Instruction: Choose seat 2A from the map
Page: seats
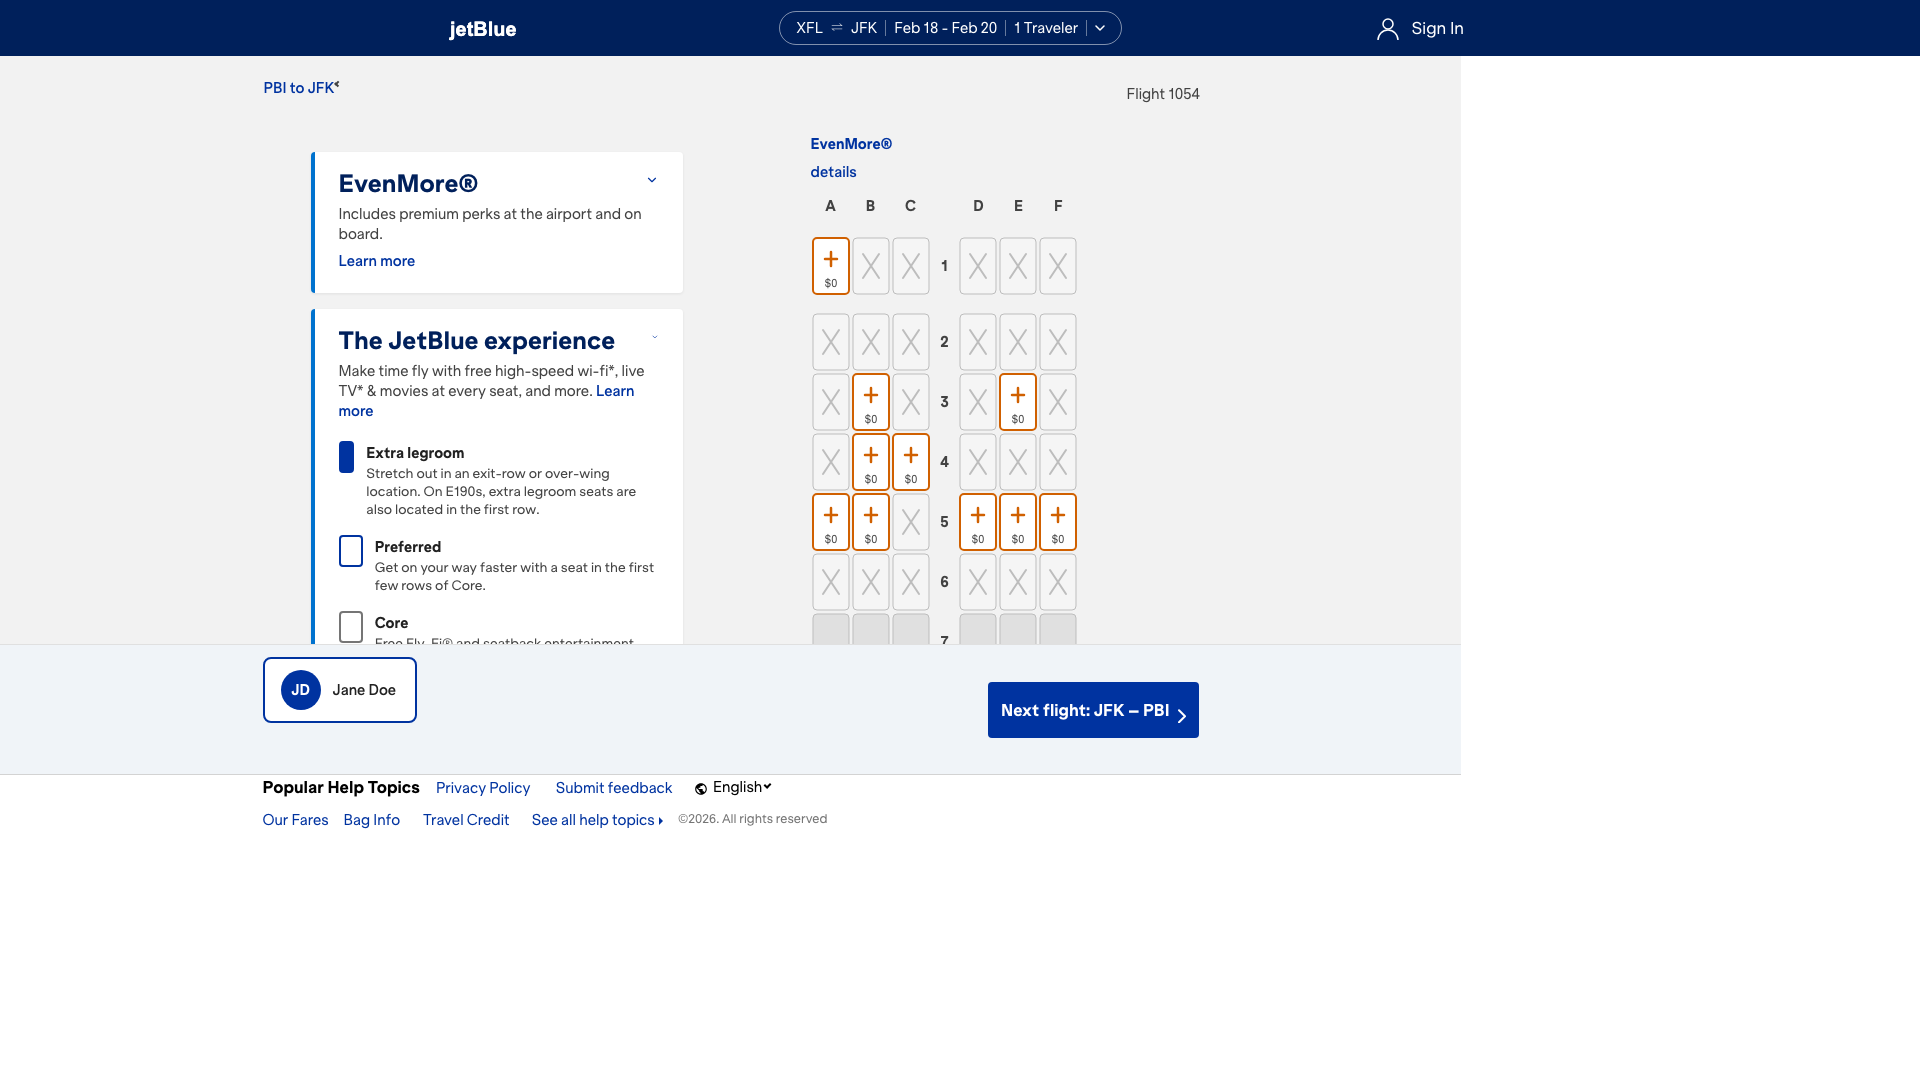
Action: click